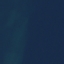
Land use / land cover: SeaLake